Platform: macOS
Application: Arc Browser
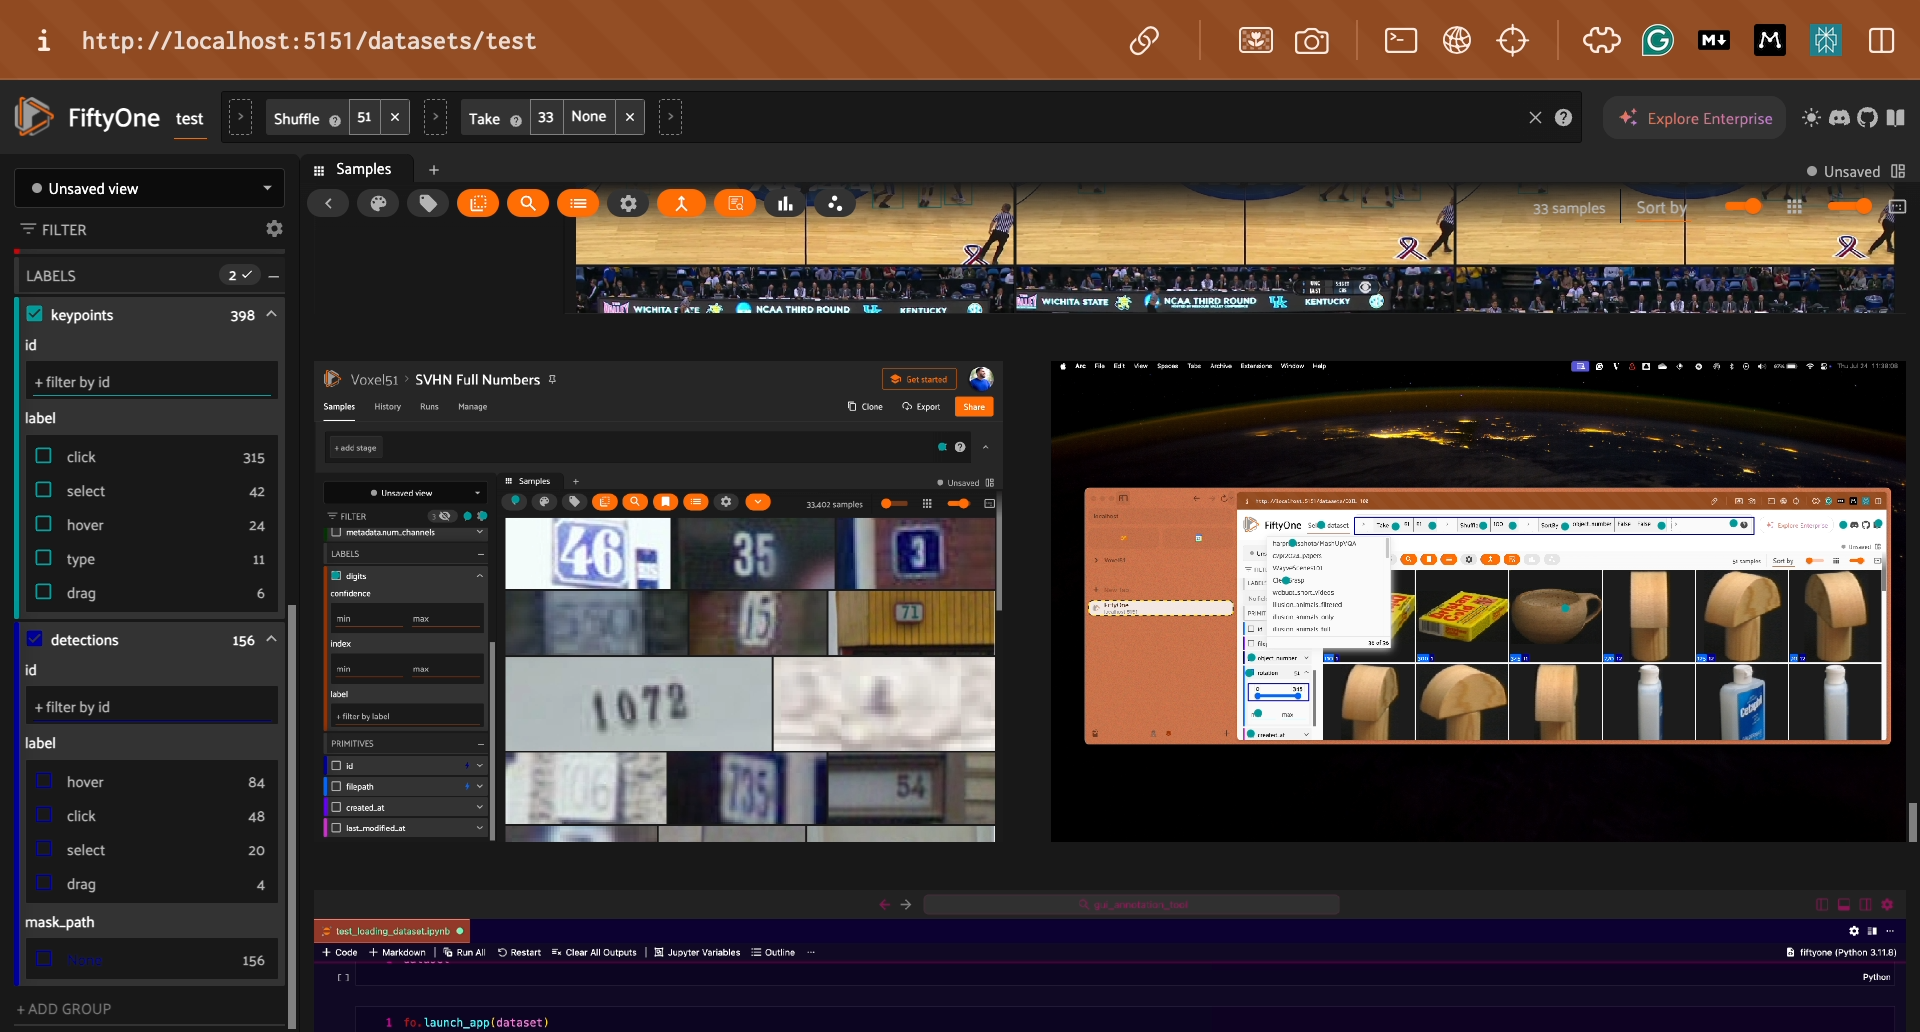
task_description: Locate the view bar
action_type: hover
element_info: Menu Item
steps_since_start: 1